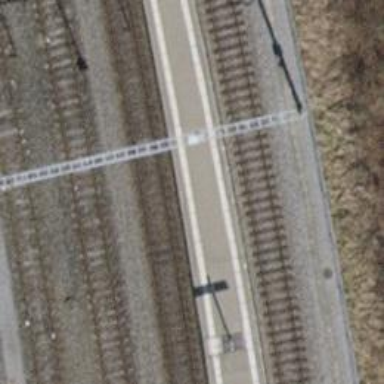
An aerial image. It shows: Solitary milestone along the railway.